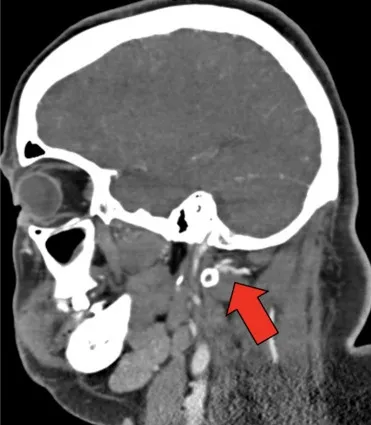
Narrow caliber right vertebral artery.
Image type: radiology (ct)